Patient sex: M
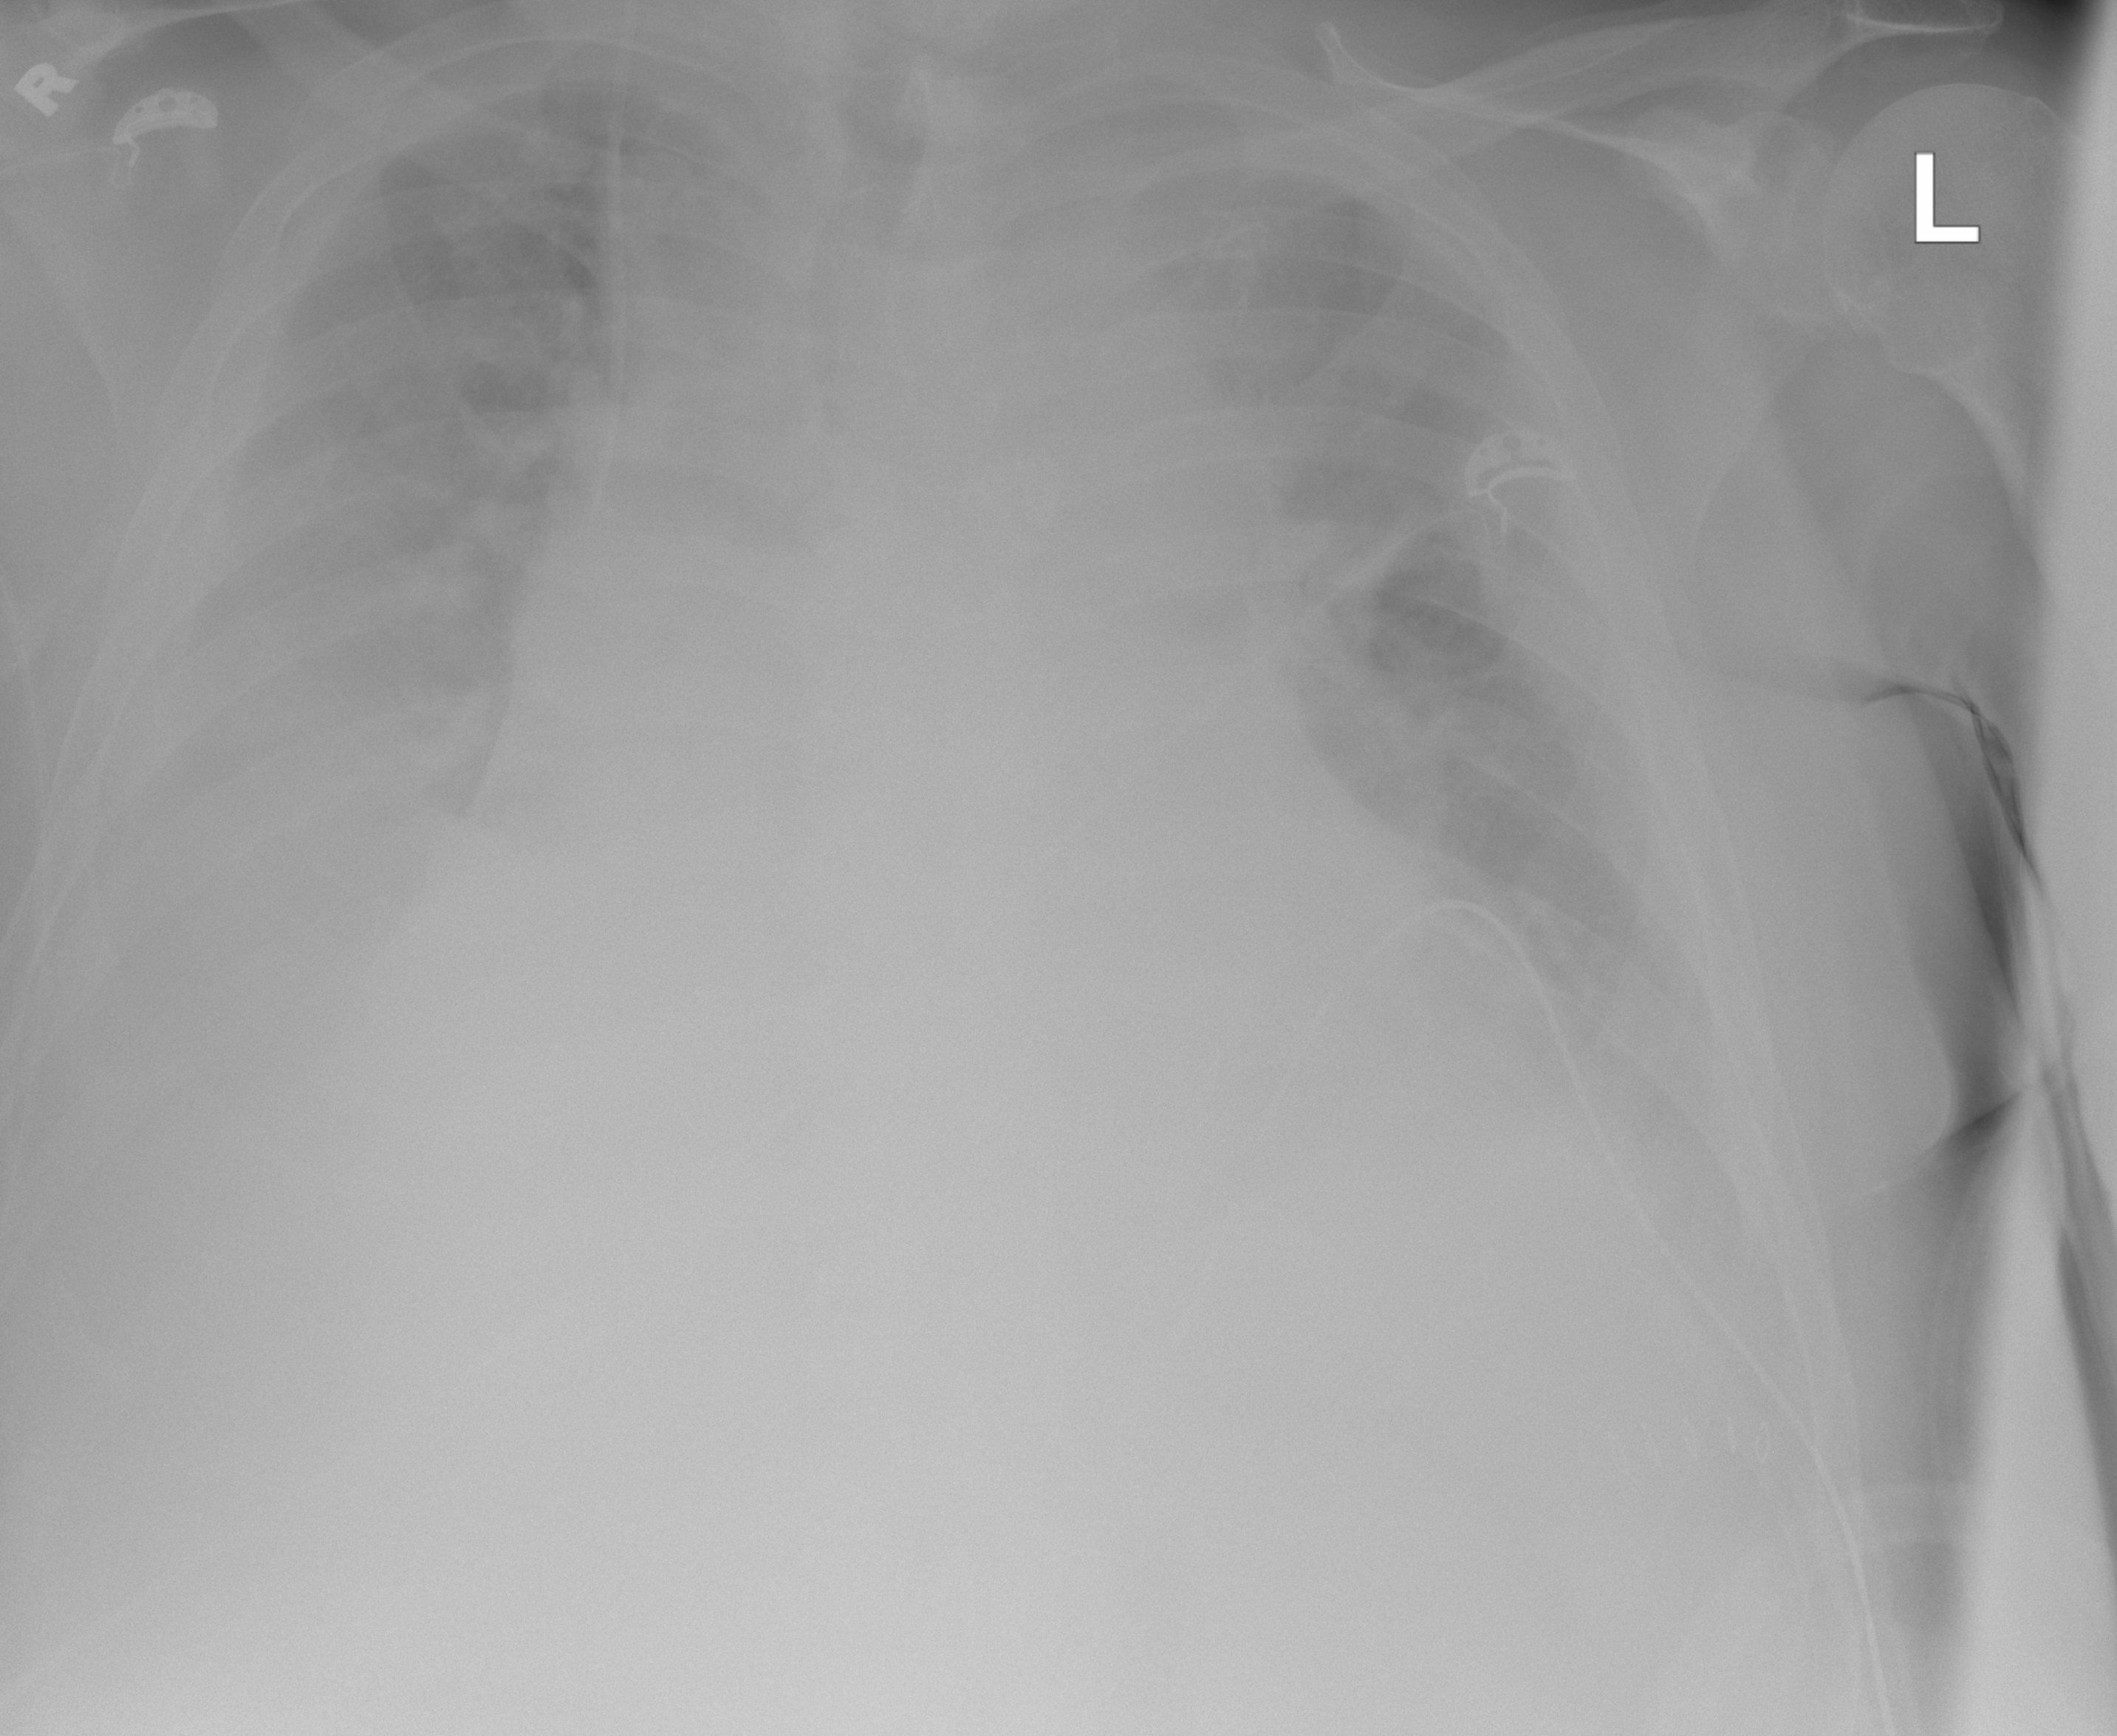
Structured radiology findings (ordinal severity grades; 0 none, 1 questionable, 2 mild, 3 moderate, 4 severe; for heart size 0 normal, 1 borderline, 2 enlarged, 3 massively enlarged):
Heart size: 3
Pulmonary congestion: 2
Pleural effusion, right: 3
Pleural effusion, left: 2
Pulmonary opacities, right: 1
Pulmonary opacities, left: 1
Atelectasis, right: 2
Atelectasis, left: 2